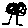
Label: tree